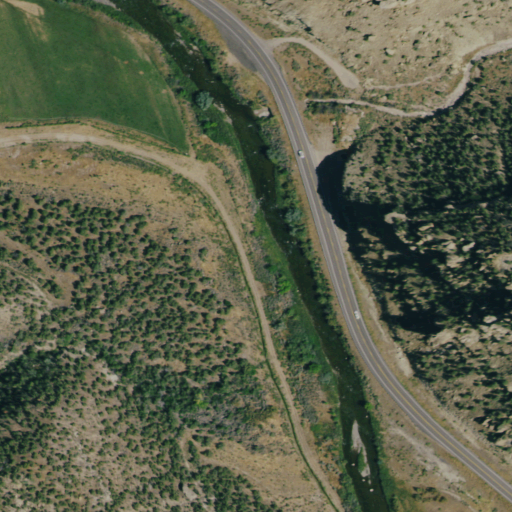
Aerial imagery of valley in Colorado named Plateau Valley containing shrub, evergreen forest, woody wetlands, medium intensity development, pasture, low intensity development, open water, and open development